Interaction volume radius: 5 \u00c5
Interaction volume height: 10 \u00c5
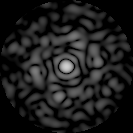
Disorder parameter: 0.8833